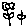
Label: flower